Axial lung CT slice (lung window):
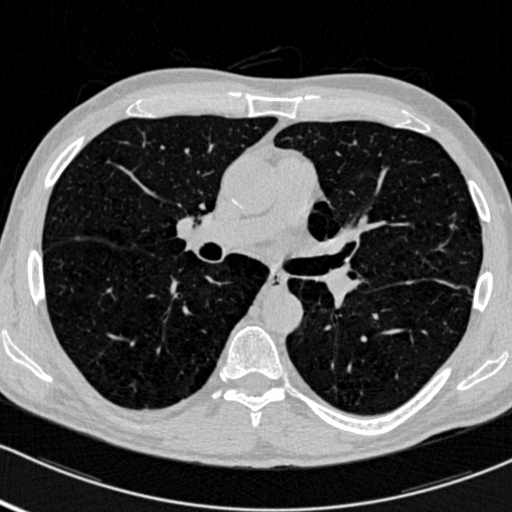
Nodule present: no